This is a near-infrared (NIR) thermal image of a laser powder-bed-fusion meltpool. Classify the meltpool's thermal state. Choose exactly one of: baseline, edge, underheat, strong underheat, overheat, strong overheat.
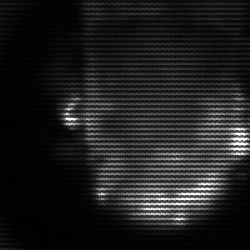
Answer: baseline